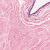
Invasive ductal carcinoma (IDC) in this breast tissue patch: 0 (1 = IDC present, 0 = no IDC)